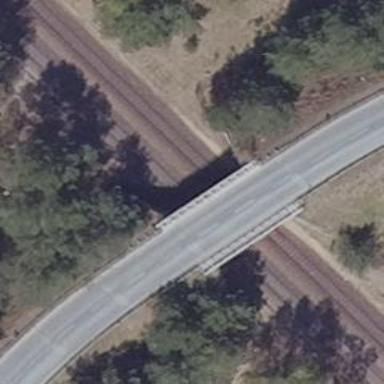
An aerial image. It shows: Man-made bridge.